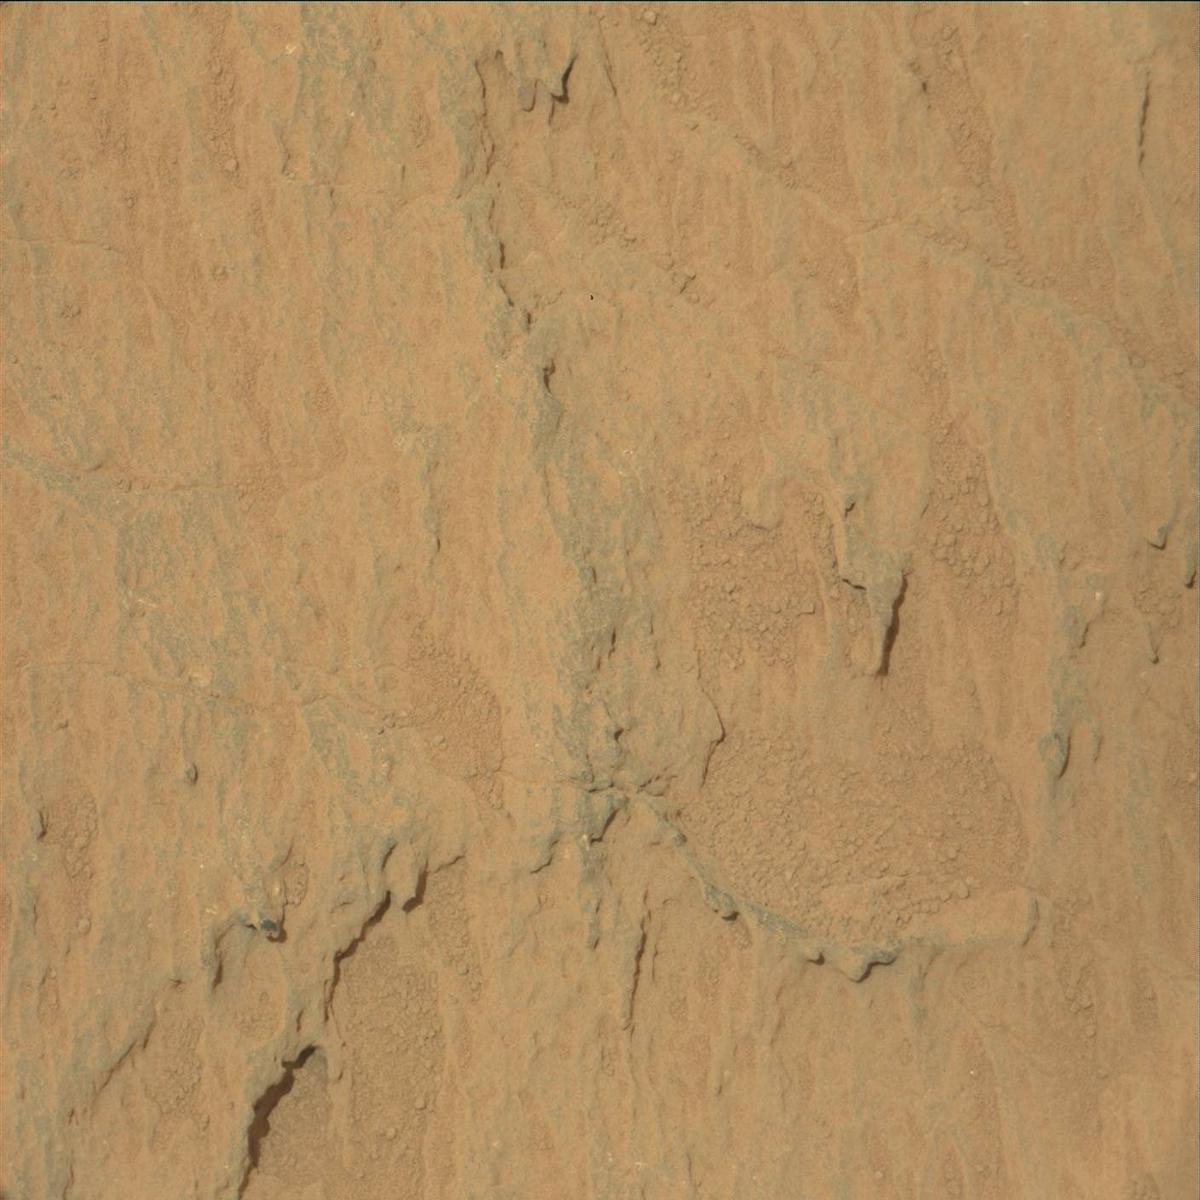
Terrain classes present: Bedrock, Sand / Soil